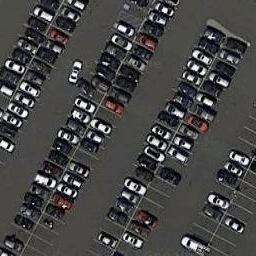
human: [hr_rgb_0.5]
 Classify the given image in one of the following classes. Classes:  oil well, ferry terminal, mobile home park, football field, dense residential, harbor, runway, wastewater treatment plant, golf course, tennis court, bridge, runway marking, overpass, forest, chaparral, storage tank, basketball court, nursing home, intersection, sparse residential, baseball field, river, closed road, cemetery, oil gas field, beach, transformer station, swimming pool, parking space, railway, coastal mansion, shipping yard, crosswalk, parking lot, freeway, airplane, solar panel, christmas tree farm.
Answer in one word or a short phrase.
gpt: parking lot